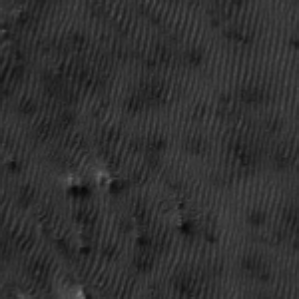
Label: frost